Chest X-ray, PA view. Patient: 41 years old, sex F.
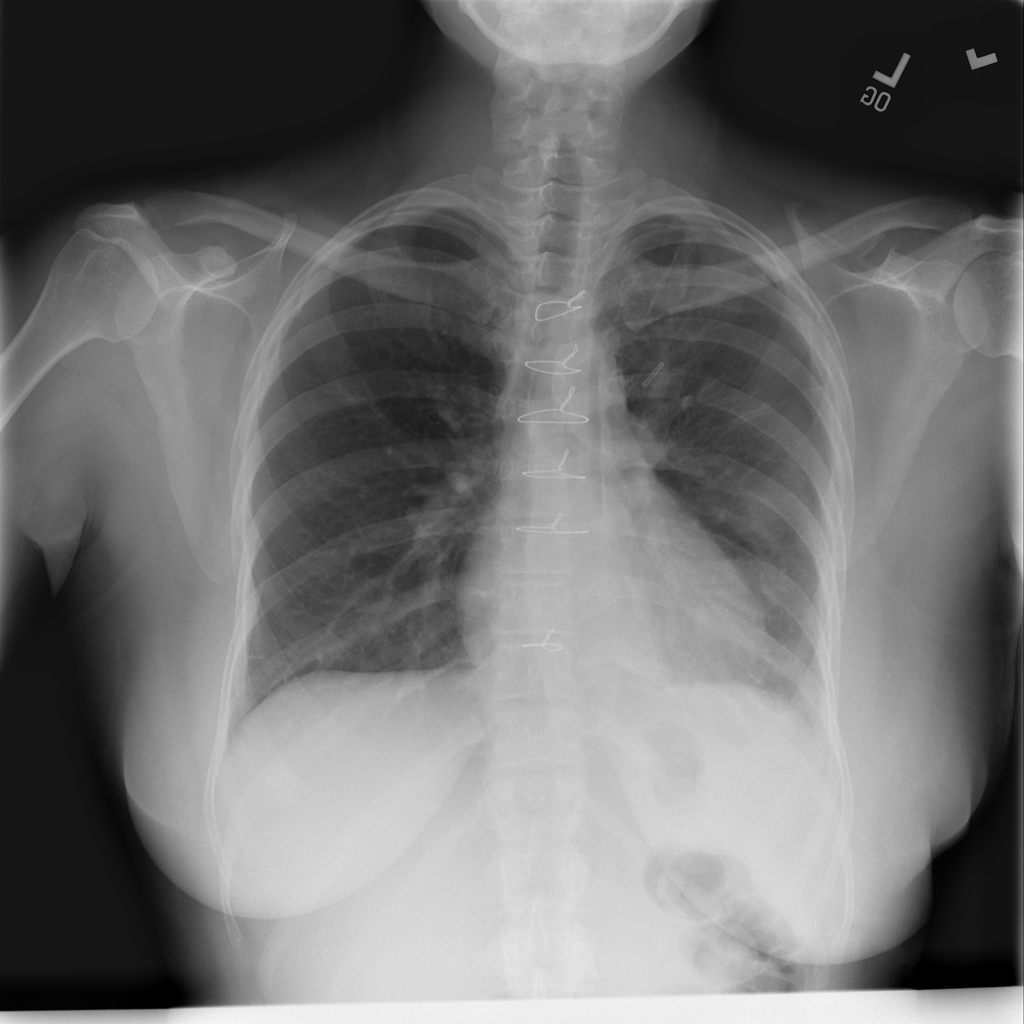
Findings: No Finding